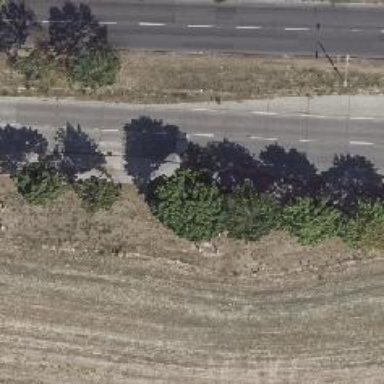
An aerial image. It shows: Avenue of deciduous broadleaved trees.